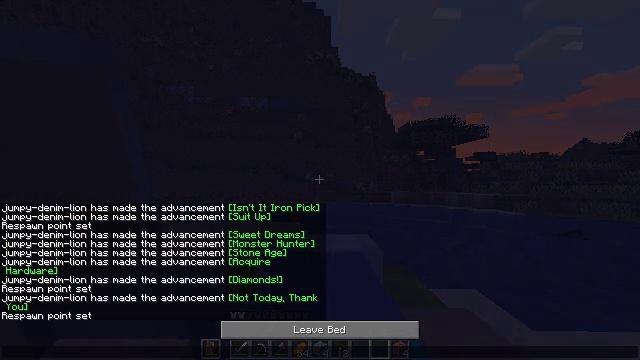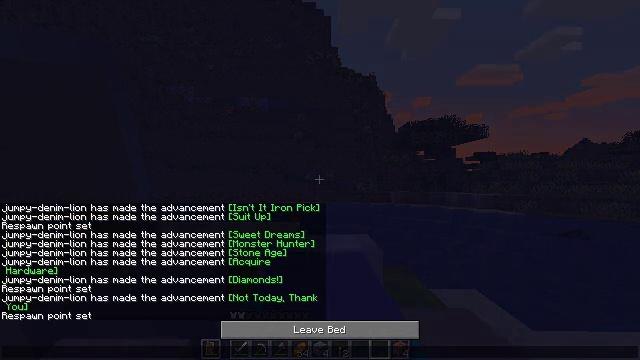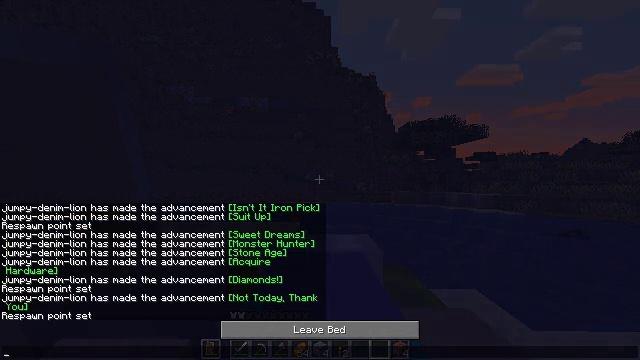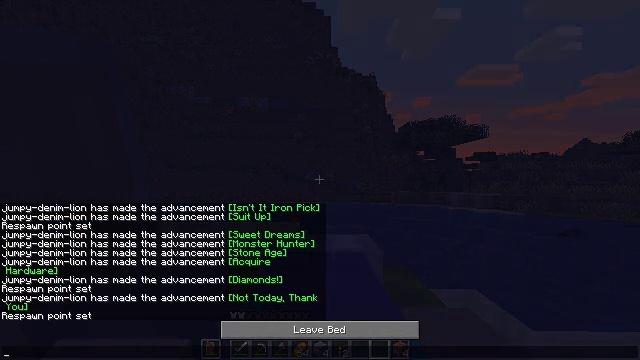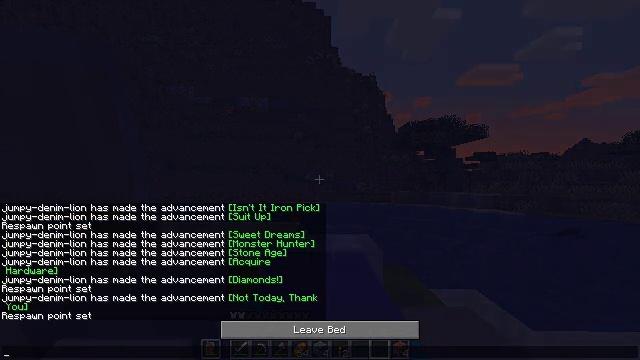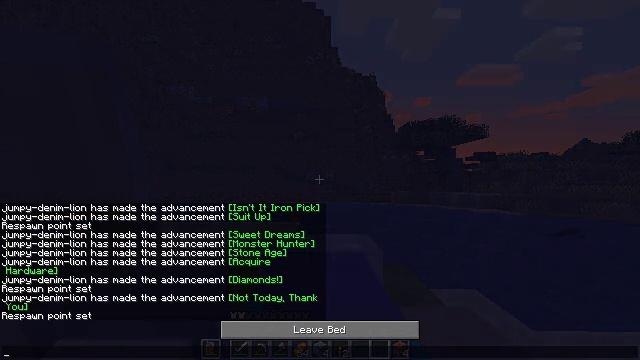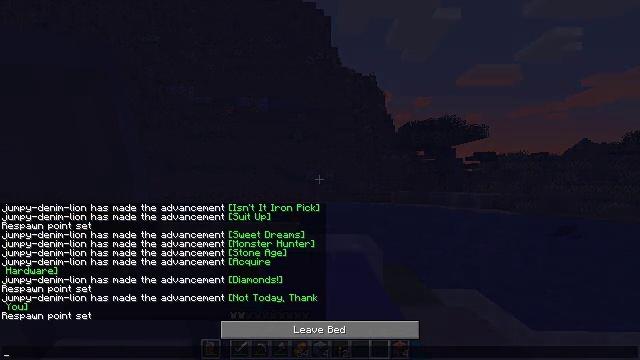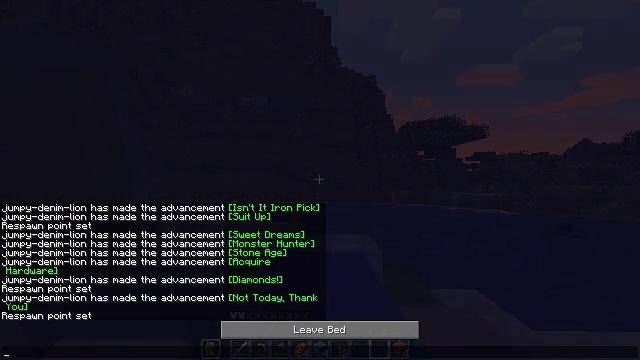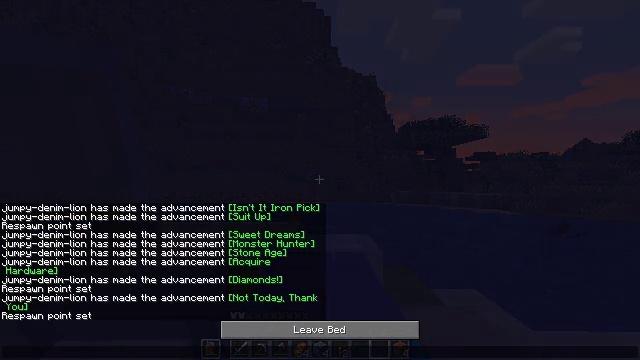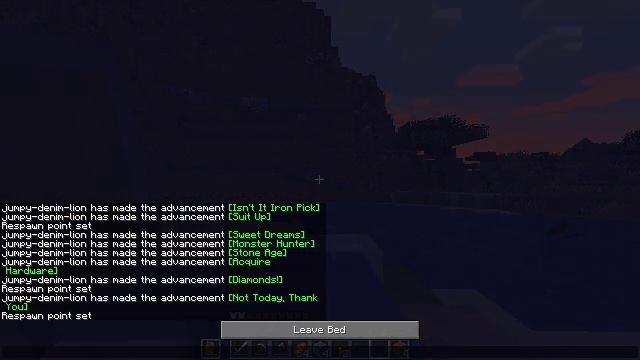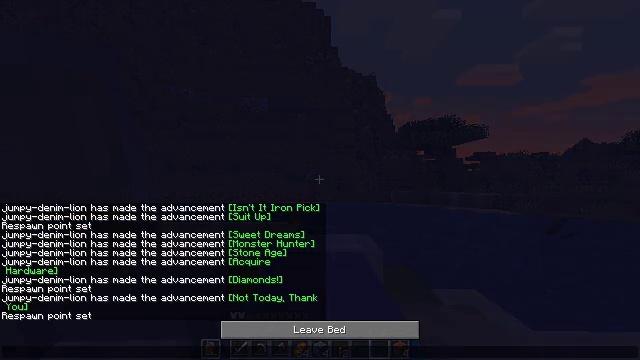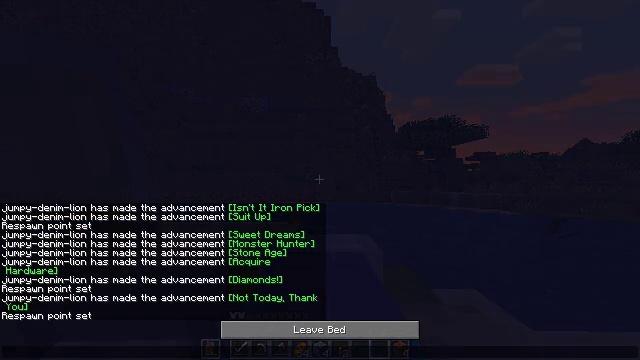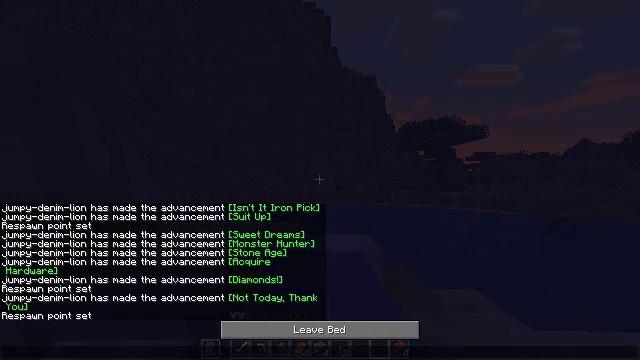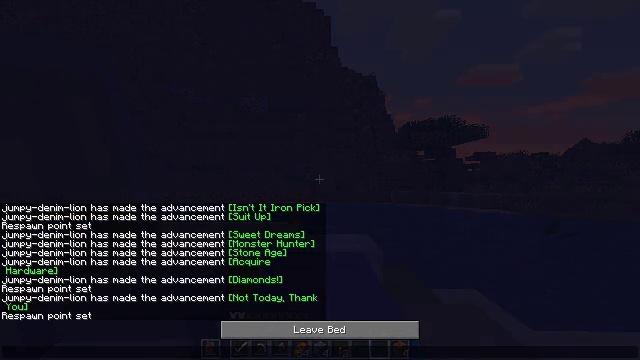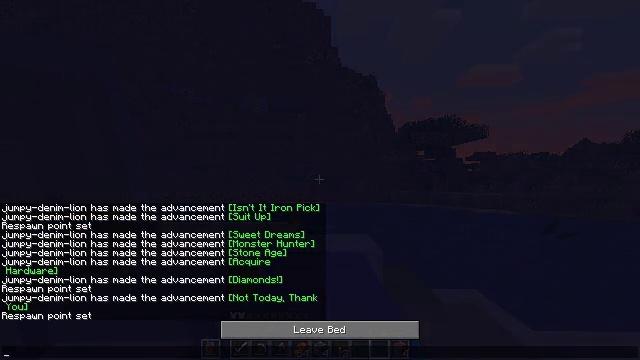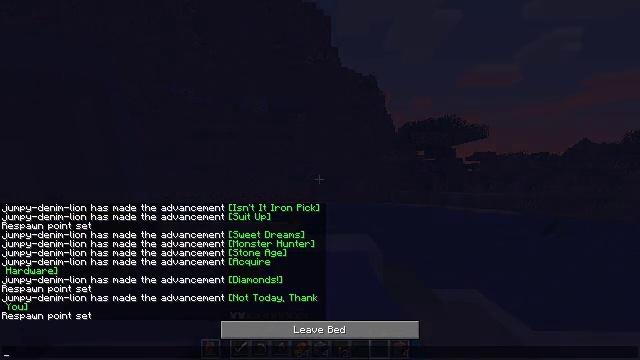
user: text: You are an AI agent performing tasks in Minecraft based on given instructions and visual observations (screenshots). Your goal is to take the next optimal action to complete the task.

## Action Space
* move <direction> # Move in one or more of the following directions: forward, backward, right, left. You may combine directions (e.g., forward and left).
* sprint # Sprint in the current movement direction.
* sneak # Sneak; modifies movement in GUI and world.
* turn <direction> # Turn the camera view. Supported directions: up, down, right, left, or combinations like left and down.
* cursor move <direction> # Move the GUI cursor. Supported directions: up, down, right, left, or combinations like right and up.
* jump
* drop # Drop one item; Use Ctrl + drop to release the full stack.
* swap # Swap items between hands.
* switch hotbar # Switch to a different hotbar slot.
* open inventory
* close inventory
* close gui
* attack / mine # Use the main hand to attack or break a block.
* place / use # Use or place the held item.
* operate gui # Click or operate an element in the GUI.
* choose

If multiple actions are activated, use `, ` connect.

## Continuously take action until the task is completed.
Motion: motion action
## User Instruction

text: Recycle the green bed.
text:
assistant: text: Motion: no_op
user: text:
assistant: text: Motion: no_op
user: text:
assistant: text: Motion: no_op
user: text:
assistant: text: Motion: no_op
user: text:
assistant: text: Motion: no_op
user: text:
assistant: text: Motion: no_op
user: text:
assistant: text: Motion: no_op
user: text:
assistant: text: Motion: no_op
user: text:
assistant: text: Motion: no_op
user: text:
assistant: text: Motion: no_op
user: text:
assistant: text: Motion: no_op
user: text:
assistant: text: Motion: no_op
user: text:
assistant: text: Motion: no_op
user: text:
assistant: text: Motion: no_op
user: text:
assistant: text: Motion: no_op
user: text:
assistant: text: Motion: no_op
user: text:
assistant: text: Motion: no_op
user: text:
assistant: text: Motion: no_op
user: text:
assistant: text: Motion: no_op
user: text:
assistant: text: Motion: close gui
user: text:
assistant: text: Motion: no_op
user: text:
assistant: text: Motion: no_op
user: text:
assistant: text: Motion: no_op
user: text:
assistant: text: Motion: no_op
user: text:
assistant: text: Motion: no_op
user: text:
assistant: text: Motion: no_op
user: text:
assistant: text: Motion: no_op
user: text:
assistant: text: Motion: no_op
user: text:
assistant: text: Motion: no_op
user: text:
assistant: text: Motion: no_op